Question: Does anyone know why I get this :
'Z-In...'Instead of 'Z-Index 1'
Here is my code :
'''
vid = WebDriverWait(browser, 10).until(EC.element_to_be_clickable((By.XPATH,"//div[contains(@title,'Mytitle')]/div[1]/div[3]/span"))).text
print(vid)
'''
Here is the HTML:

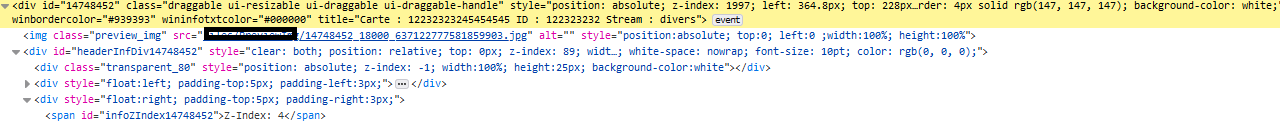
Answer: You need to take care of a couple of things:
- 'visibility_of_element_located()'- 'get_attribute()'
---
## Solution
As an alternative you can use the following <URL>:
'''
print(WebDriverWait(browser, 10).until(EC.visibility_of_element_located((By.XPATH,"//div[contains(@title,'Mytitle')]/div[1]/div[3]/span[starts-with(@id, 'infoZIndex')]"))).get_attribute("innerHTML"))
'''
: You have to add the following imports :
'''
from selenium.webdriver.support.ui import WebDriverWait
from selenium.webdriver.common.by import By
from selenium.webdriver.support import expected_conditions as EC
'''
---
## Update
As an alternative you can also try setting the 'expected_conditions' ato 'text_to_be_present_in_element()' as follows:
'''
print(WebDriverWait(browser, 10).until(EC.text_to_be_present_in_element((By.XPATH,"//div[contains(@title,'Mytitle')]/div[1]/div[3]/span[starts-with(@id, 'infoZIndex')]"), "Index")).get_attribute("innerHTML"))
'''